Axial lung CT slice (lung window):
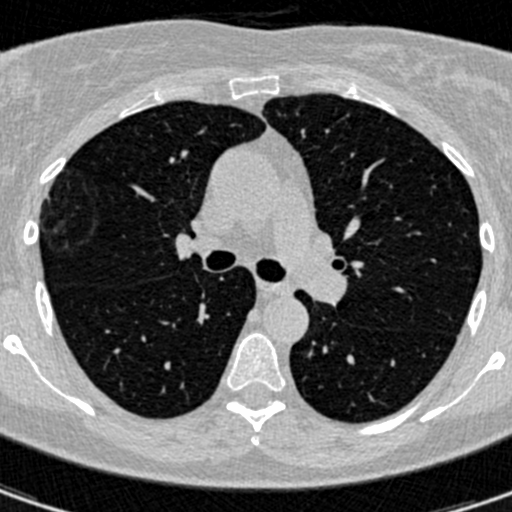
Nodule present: no